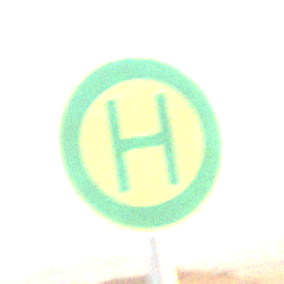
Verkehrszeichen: Haltestelle
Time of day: SunriseSunset
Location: Outdoor (Nature)
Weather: Clear
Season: NotSpecified
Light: Natural